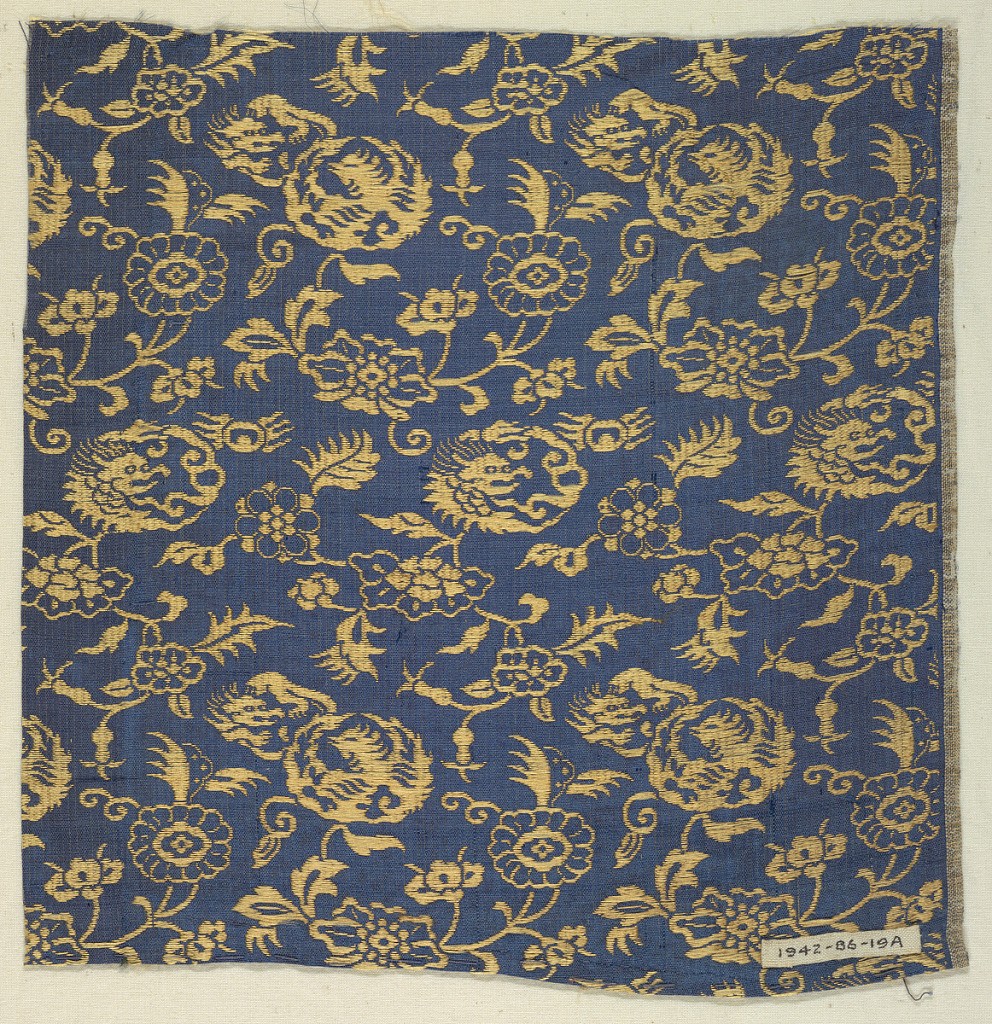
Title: Textile fragment
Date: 19th century
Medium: silk Technique: plain compound weave
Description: Design of conventionalized birds and dragons and flowers in secondary gold silk wefts on a deep blue ground.